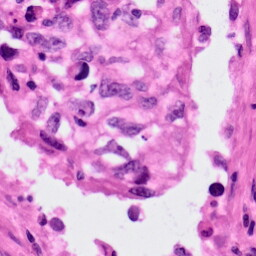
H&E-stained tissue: Lung